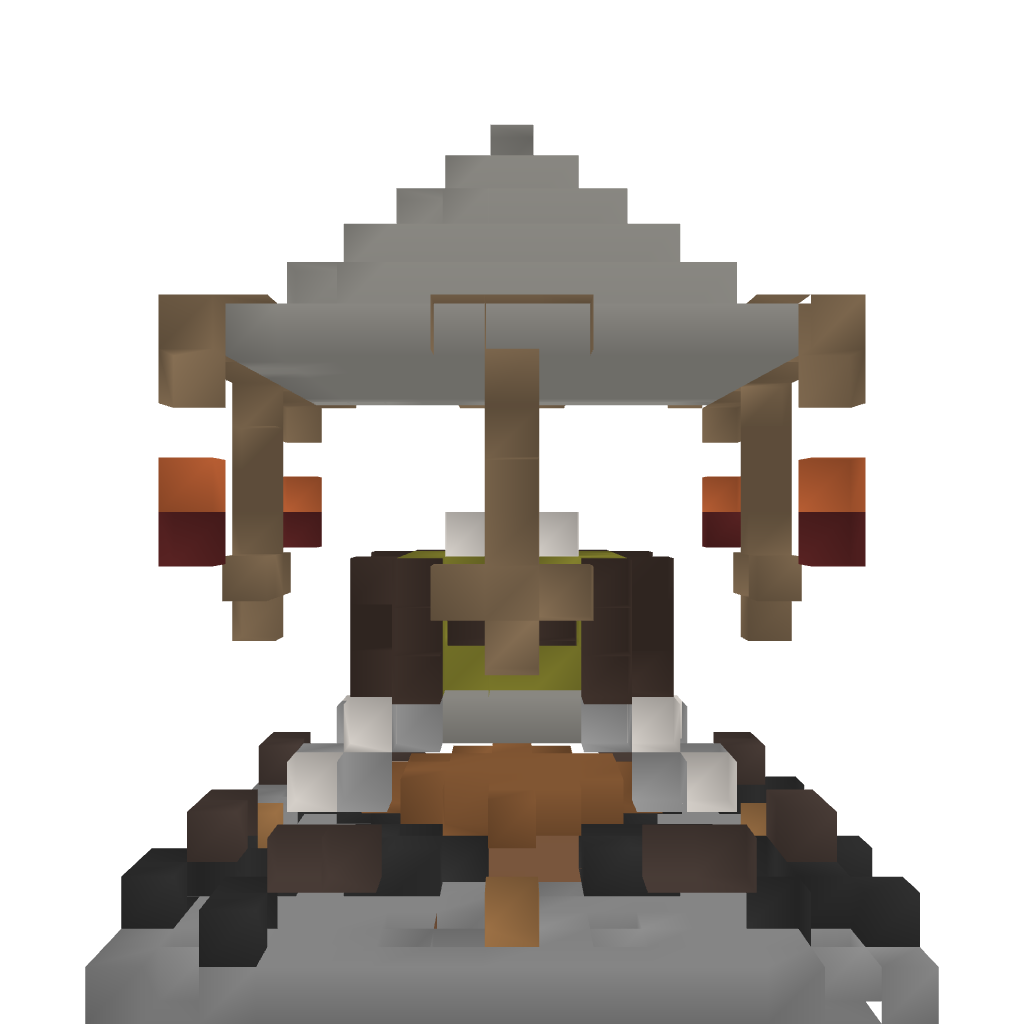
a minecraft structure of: Enchantment Nexus